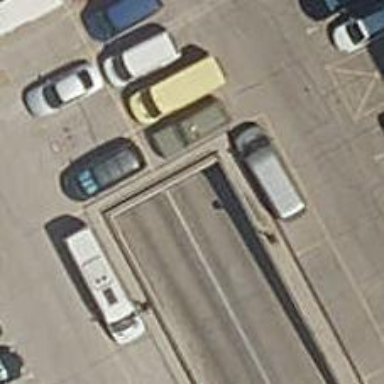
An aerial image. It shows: Parking entrance.